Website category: sports
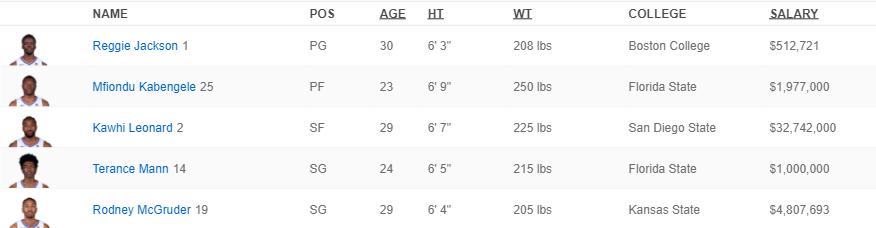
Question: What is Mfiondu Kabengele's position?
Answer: PF

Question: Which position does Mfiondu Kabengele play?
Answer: PF

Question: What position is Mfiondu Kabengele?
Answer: PF

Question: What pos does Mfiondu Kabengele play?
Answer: PF

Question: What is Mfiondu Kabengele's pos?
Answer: PF

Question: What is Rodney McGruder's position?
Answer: SG

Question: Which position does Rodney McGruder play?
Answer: SG

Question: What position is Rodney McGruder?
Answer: SG

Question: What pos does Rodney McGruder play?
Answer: SG

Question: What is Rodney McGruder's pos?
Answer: SG

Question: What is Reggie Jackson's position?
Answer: PG

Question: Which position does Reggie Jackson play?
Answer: PG

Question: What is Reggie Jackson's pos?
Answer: PG

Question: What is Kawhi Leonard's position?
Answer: SF

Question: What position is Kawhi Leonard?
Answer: SF

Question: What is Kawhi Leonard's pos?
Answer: SF

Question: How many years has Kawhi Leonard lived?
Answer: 29

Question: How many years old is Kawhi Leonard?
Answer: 29

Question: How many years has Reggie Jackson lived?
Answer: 30

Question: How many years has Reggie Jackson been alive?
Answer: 30

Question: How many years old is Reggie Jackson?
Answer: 30

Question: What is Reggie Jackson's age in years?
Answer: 30

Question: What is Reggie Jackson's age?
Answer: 30

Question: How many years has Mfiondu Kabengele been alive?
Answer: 23

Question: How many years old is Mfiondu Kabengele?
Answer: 23

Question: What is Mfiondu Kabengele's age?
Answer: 23

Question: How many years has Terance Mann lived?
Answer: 24

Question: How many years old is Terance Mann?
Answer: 24

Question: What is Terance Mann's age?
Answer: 24

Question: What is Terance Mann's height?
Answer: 6' 5"

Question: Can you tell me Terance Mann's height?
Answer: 6' 5"

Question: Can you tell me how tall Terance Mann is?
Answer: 6' 5"

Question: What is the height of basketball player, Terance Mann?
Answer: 6' 5"

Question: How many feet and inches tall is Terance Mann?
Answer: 6' 5"

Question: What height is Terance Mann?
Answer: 6' 5"

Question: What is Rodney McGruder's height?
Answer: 6' 4"

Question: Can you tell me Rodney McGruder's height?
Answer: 6' 4"

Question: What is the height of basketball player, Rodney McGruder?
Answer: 6' 4"

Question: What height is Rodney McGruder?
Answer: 6' 4"

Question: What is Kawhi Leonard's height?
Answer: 6' 7"

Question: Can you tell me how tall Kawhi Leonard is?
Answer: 6' 7"

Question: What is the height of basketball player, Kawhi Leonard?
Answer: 6' 7"

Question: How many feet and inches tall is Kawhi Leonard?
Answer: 6' 7"

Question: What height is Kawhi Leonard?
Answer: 6' 7"

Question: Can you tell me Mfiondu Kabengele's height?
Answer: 6' 9"

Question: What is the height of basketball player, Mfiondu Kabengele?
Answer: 6' 9"

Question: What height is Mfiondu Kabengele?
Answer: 6' 9"

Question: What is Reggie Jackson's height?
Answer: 6' 3"

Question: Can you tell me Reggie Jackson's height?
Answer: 6' 3"

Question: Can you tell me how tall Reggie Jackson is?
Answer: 6' 3"

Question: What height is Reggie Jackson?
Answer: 6' 3"

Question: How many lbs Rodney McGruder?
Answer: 205 lbs

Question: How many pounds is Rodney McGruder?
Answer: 205 lbs

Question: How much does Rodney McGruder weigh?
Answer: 205 lbs

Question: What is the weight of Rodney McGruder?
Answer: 205 lbs

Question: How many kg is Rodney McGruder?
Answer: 205 lbs

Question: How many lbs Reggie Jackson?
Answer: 208 lbs

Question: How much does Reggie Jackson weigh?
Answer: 208 lbs

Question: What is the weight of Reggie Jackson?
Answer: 208 lbs

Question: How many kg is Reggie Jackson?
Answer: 208 lbs

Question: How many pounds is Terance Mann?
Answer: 215 lbs

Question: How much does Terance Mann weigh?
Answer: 215 lbs

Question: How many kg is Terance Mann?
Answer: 215 lbs

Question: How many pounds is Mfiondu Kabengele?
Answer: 250 lbs